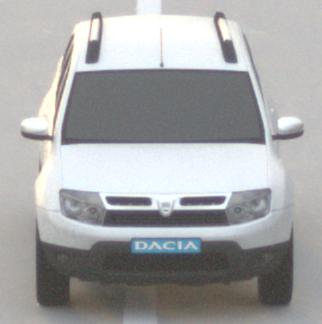
Make: Dacia
Model: Duster dCi 110 FAP
Detailed model: Duster (I)
Model produced from: 2010/06
Model produced until: 2013/11
Doors: 5
Color: white
Road condition: dry road
Daytime: sunrise or sunset
Contrast: low contrast